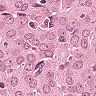
Metastatic tissue present: yes